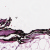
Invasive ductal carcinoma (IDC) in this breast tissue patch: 0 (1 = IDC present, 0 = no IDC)